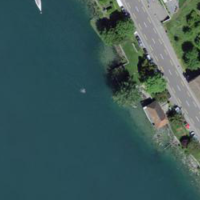
EUNIS habitat code: 14
Species observed at this site:
Scutigera coleoptrata